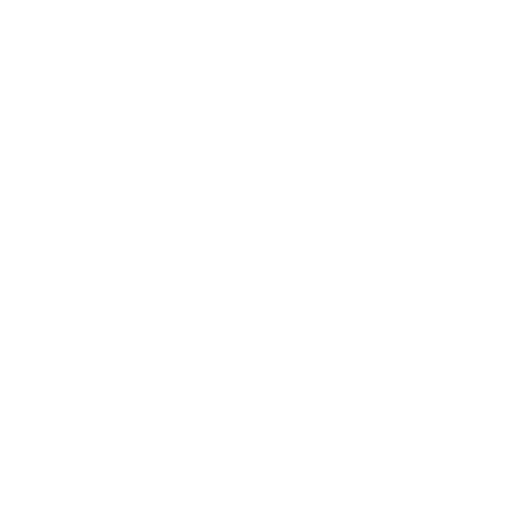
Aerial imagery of island in Alaska named Spanberg Island containing only unknown